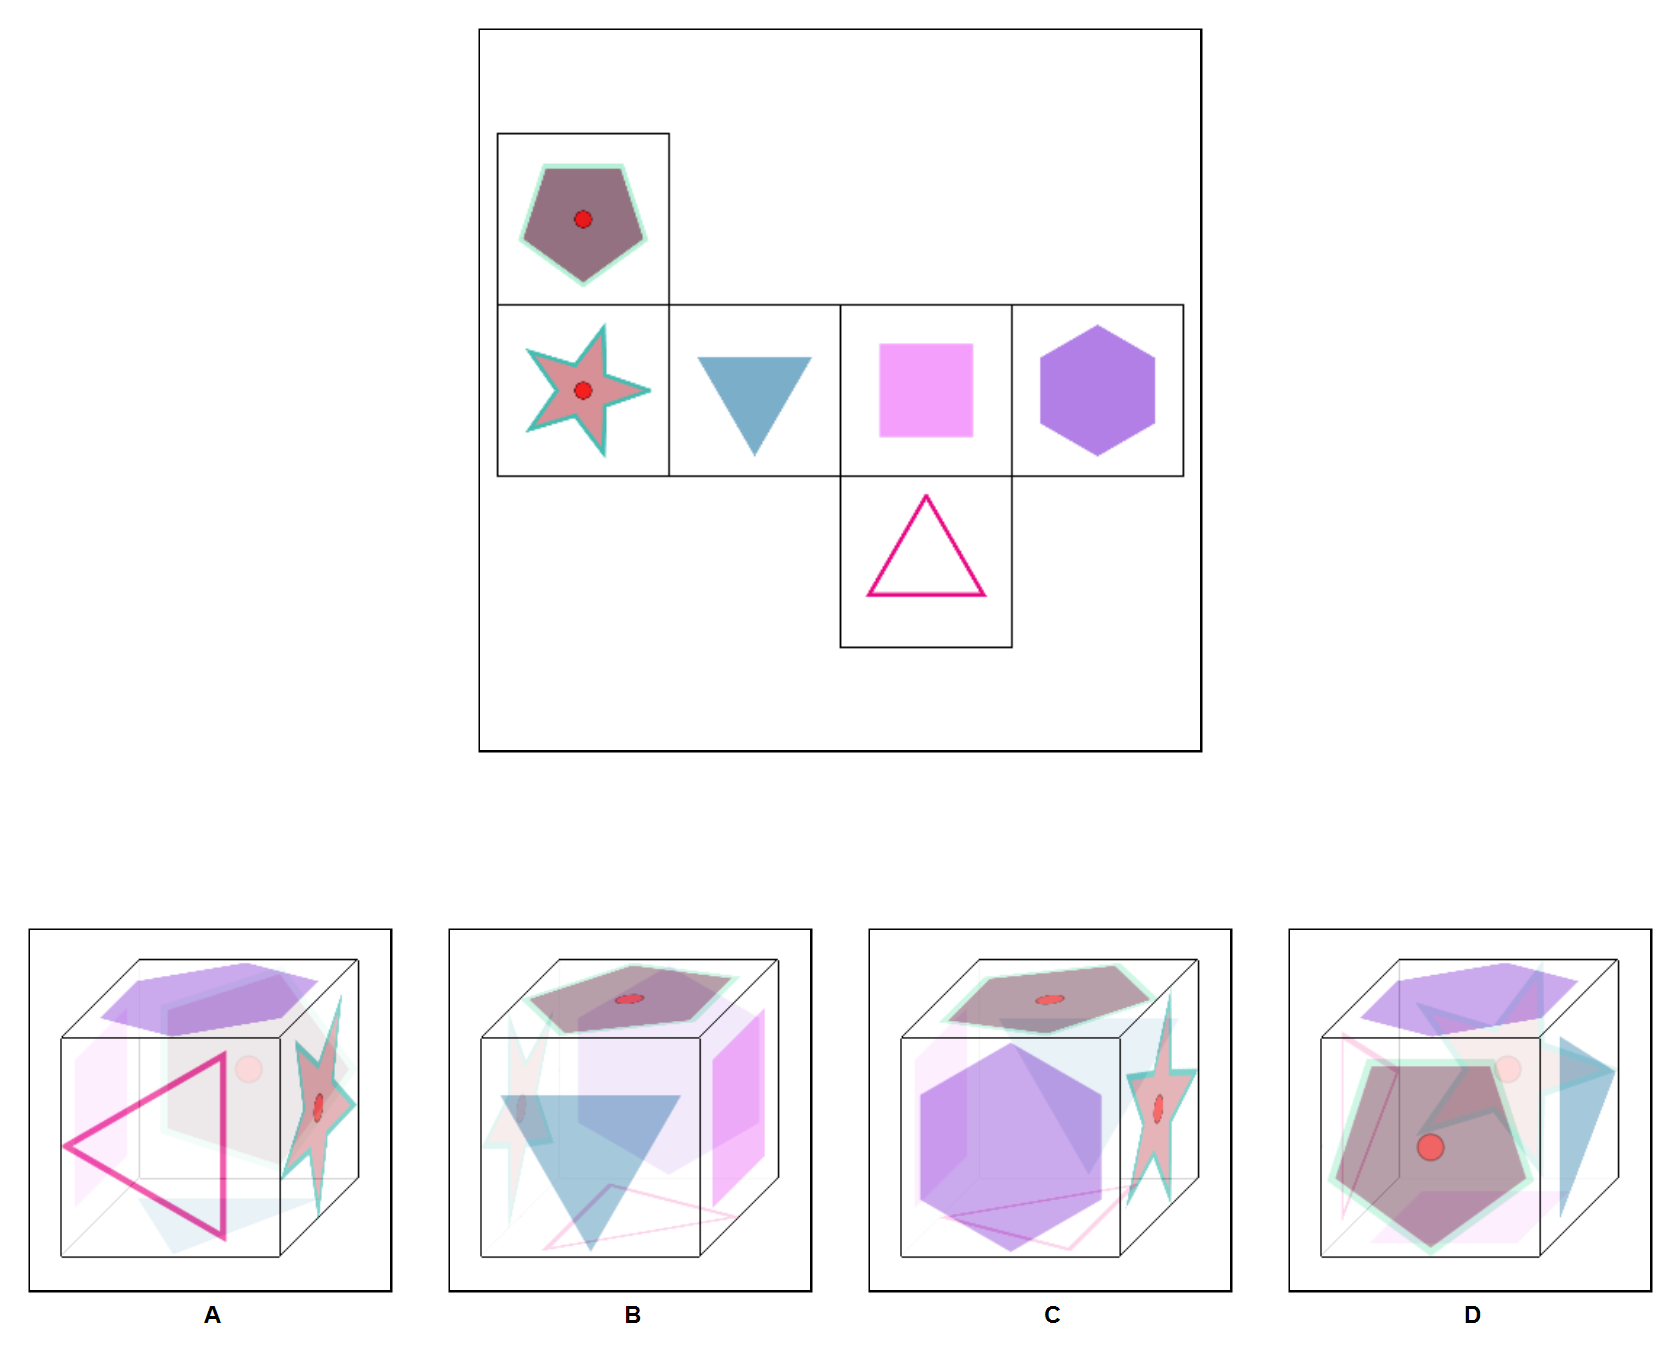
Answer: D